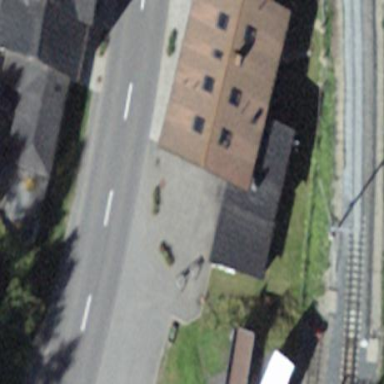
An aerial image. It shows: Hotel building.